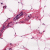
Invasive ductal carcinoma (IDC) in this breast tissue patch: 0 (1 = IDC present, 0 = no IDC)